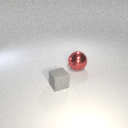
large red metal sphere to the right of small gray rubber cube